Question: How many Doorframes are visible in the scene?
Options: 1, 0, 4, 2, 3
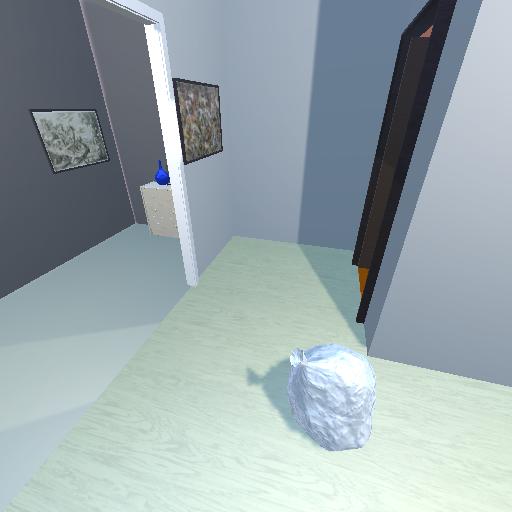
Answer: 1